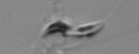
Label: Dinobryon